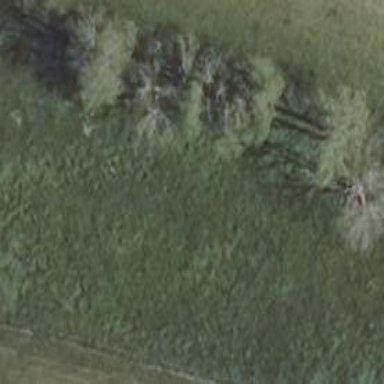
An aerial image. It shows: Swamp in wetland area.